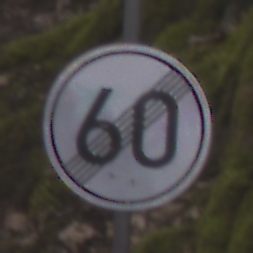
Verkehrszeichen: EndeGeschwindigkeit60
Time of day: MorningAfternoon
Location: Outdoor (Nature)
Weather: Overcast
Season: Autumn
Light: Natural